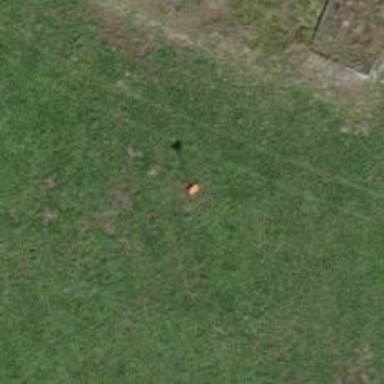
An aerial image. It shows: Aerial marker colored orange.